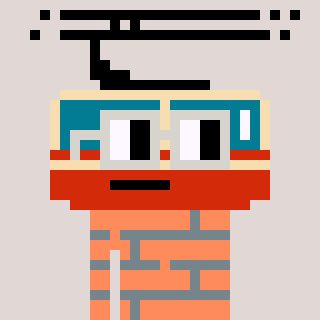
a pixel art character with square light gray glasses, a tram wagon-shaped head and a peachy-colored body on a warm background